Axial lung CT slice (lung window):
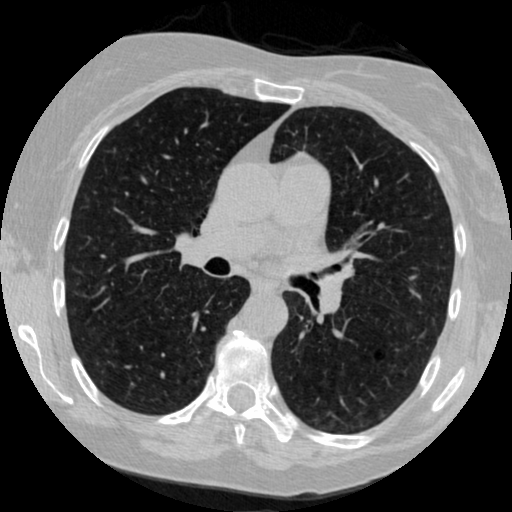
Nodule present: no